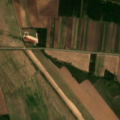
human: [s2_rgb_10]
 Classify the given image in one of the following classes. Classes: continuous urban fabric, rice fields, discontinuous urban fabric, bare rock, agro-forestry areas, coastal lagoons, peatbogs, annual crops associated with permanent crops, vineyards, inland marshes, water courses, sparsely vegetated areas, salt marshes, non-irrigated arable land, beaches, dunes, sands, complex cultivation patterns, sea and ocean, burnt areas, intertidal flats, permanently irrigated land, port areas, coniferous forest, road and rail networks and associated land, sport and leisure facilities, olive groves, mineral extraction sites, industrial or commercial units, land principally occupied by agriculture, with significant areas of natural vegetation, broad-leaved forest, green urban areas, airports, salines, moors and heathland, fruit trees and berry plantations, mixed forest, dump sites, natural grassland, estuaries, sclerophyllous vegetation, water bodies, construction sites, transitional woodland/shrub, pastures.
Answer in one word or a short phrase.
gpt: non-irrigated arable land, complex cultivation patterns, land principally occupied by agriculture, with significant areas of natural vegetation, transitional woodland/shrub